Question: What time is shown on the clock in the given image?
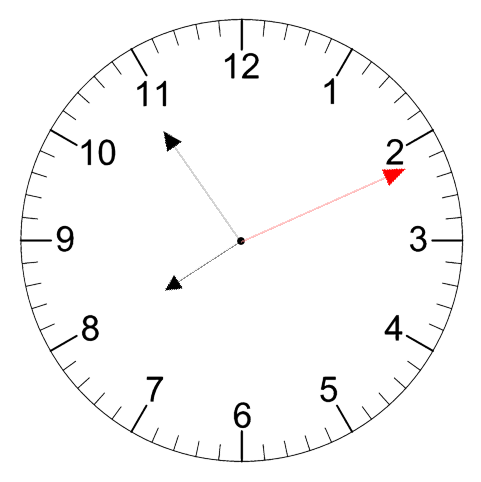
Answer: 07:54:11